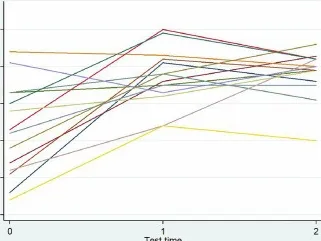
For basic knowledge (at t0, t1, and t2) per CHWs.
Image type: medical_photograph (skin_photograph)